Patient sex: M
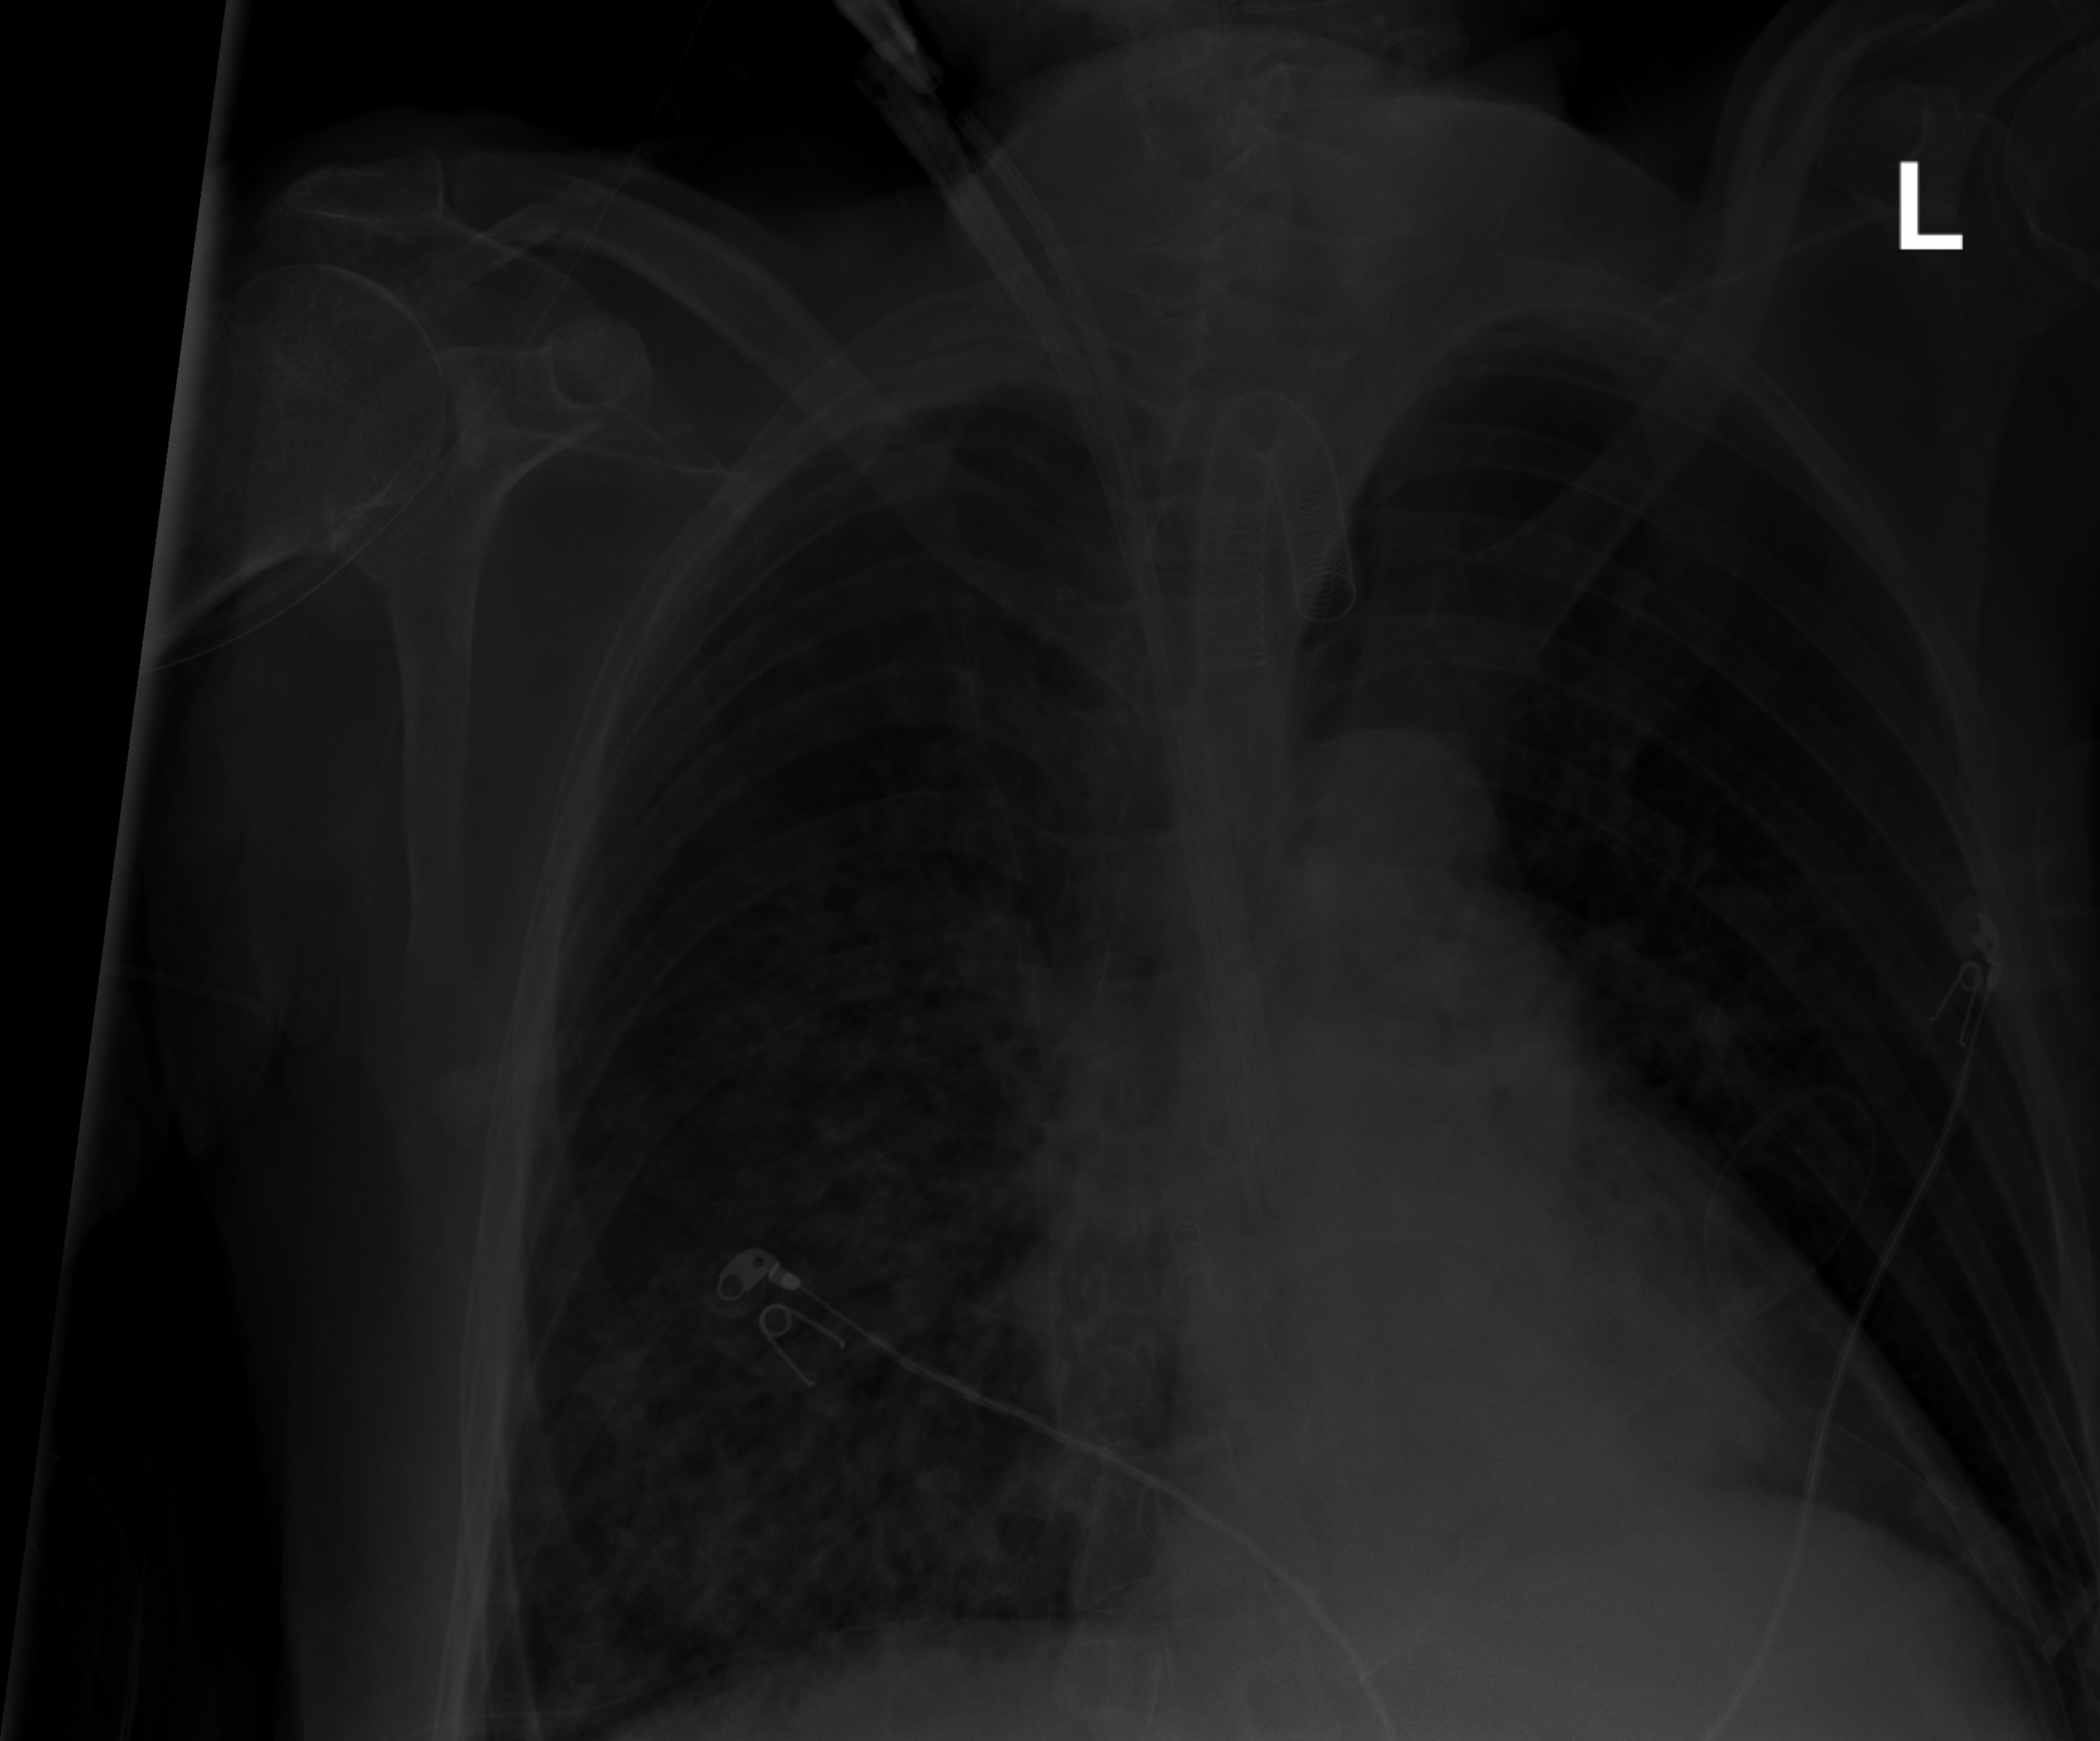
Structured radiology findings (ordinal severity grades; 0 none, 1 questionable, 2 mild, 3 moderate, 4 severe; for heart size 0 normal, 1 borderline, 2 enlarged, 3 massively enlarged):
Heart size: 1
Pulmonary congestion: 0
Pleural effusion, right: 0
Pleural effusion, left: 0
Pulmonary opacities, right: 2
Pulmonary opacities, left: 2
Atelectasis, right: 2
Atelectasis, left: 0